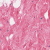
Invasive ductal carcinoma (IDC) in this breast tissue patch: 0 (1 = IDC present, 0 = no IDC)